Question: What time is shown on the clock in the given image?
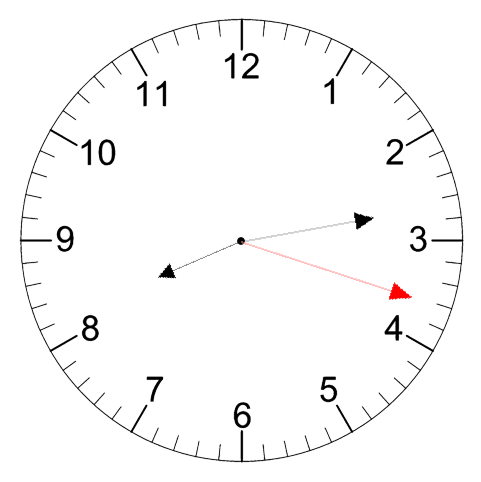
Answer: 08:13:18